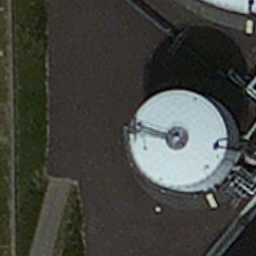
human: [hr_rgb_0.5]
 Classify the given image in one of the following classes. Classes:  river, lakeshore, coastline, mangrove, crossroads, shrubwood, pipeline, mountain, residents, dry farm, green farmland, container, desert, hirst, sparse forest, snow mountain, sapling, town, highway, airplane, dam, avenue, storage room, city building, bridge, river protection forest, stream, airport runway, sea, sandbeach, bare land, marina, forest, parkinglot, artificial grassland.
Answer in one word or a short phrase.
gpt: storage room